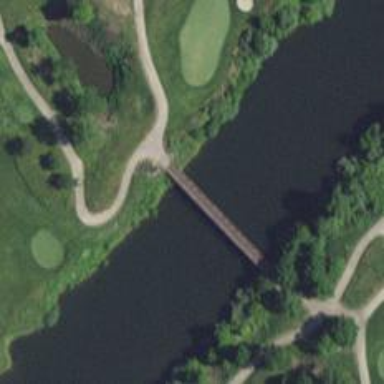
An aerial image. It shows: Path bridge with view of golf course.